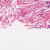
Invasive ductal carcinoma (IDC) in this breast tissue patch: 0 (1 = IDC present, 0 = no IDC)